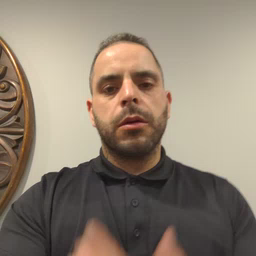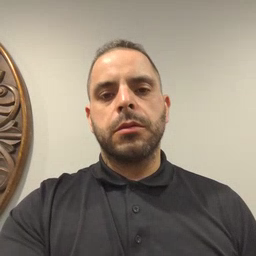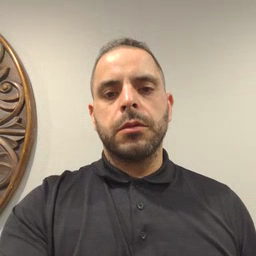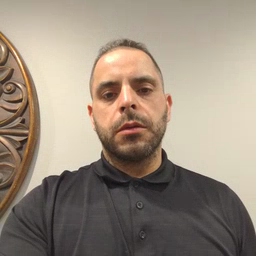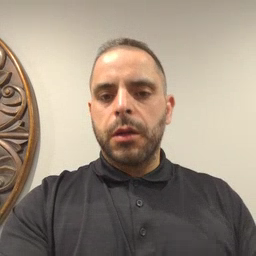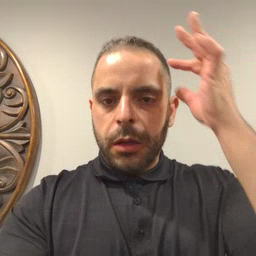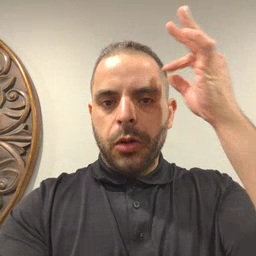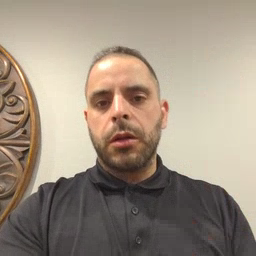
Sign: hair